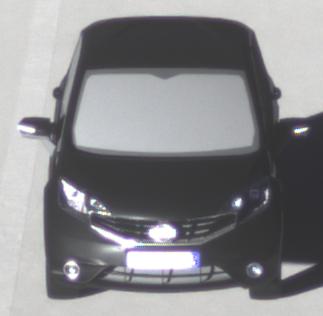
Make: Nissan
Model: Note 1.2
Detailed model: Note (E12) (10/13 - 12/16)
Model produced from: 2013/10
Model produced until: 2015/09
Doors: 5
Color: black
Road condition: dry road
Daytime: sunrise or sunset
Contrast: low contrast